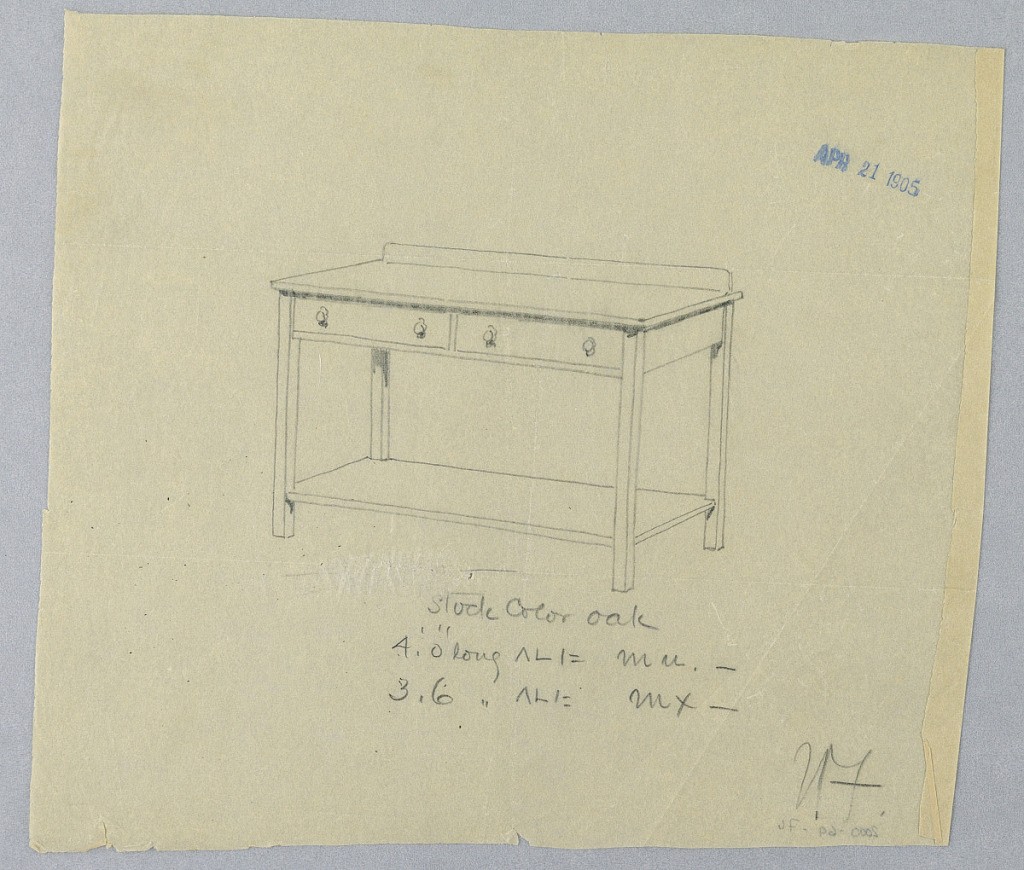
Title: Design for Serving Table with Two Drawers with Round Pulls
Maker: A.N. Davenport Co.
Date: April 21, 1905
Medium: Graphite on thin cream tracing paper
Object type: Drawing
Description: Rectangular body with 2 drawers at front, each with pair of round pulls; raised on 4 straight tapering legs; conforming lower shelf attaches  just above floor level; backsplash.